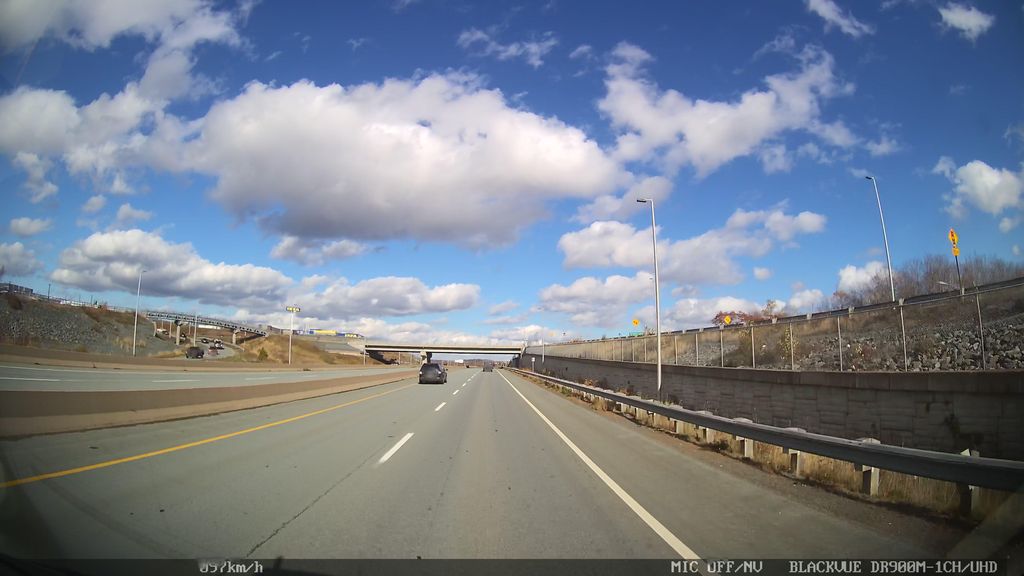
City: halifax